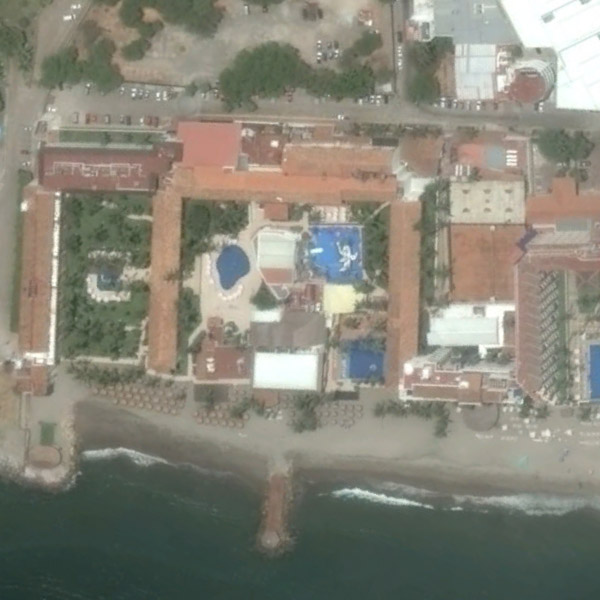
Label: Resort